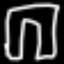
Label: pants